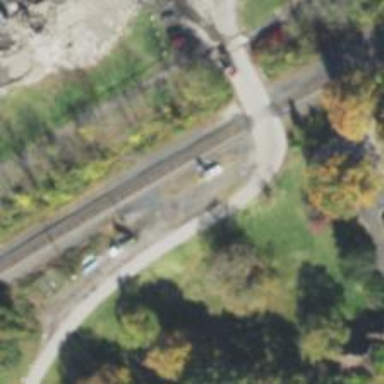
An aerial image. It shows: Railway track.